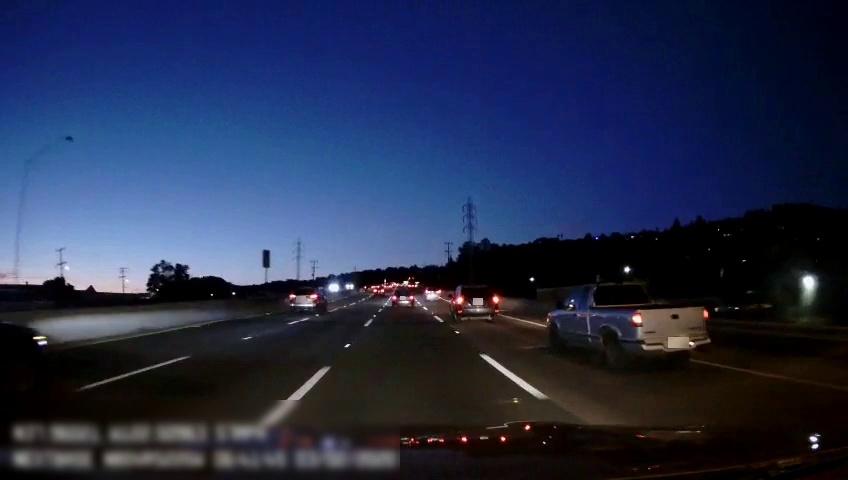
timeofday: Night
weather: Other
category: Drivable Space
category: Vehicles | SUV
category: Vehicles | Car
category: Vehicles | SUV
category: Vehicles | Car
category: Vehicles | Car
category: Vehicles | Car
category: Vehicles | Truck
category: Vehicles | SUV
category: Lanes | Current Lane
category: Lanes | Current Lane
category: Lanes | Alternate Lane
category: Lanes | Alternate Lane
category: Lanes | Alternate Lane